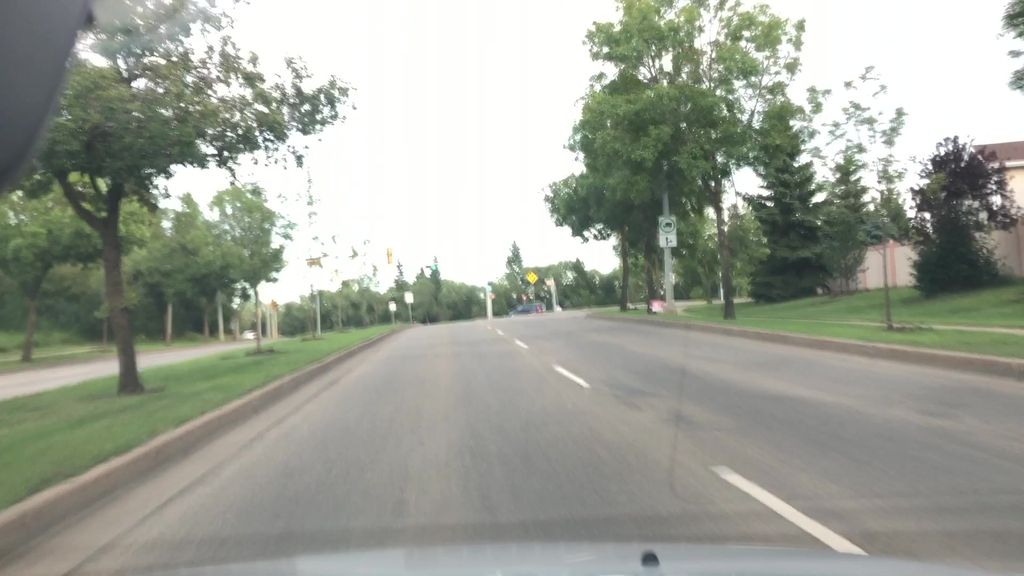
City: edmonton